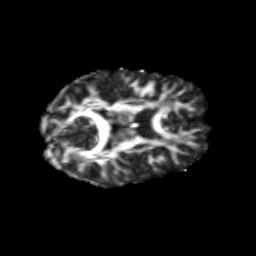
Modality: FA
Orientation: axial
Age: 27
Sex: female
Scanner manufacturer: siemens
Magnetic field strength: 3 T
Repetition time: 3.5 s
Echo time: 0.125 s